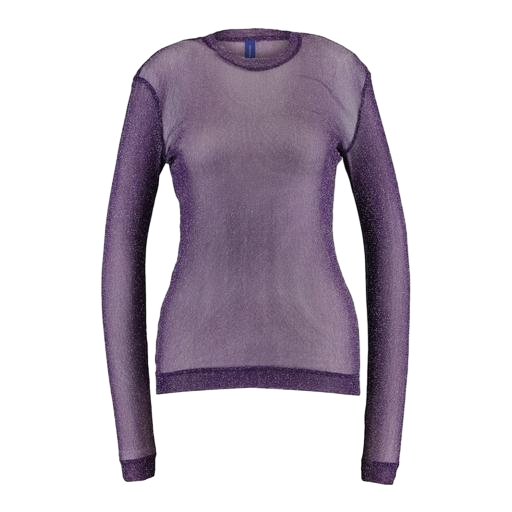
purple long-sleeve top, long-sleeve top, long sleeved sheer t-shirt, white background